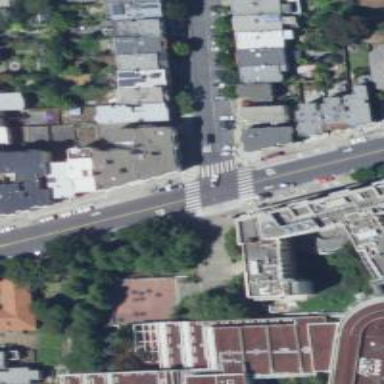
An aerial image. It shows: Marked road crossing.